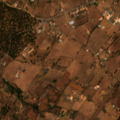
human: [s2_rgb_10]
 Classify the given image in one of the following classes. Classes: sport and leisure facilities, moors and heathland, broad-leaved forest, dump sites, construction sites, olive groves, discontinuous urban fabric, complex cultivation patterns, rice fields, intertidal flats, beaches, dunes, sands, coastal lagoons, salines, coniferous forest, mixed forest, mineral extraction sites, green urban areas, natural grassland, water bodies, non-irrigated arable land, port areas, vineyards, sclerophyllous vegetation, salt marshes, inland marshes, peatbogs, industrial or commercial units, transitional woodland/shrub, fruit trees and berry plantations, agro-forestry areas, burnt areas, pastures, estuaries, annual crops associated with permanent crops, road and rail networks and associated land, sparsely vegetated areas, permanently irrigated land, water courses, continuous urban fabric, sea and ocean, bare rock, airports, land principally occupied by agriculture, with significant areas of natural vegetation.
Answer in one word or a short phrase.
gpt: annual crops associated with permanent crops, agro-forestry areas